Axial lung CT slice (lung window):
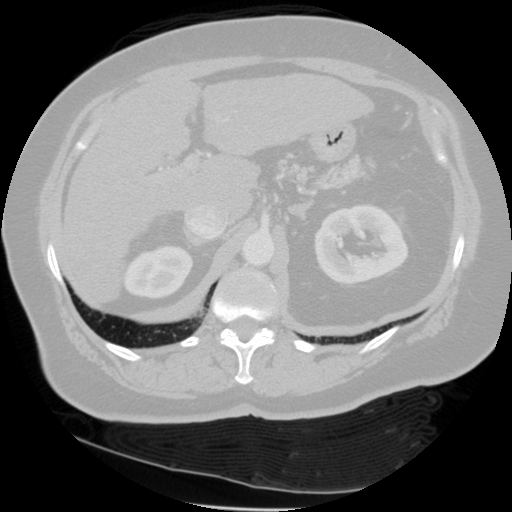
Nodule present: no